Question: Good afternoon!
I hate to bother you guys, but I have little question about the window "height" property in WPF, when it has "Auto" value. Because I want to understand how the things work here. Here is the XAML code:
'''
<Window x:Class="WpfTest.MainWindow"
x:Name="window"
xmlns="http://schemas.microsoft.com/winfx/2006/xaml/presentation"
xmlns:x="http://schemas.microsoft.com/winfx/2006/xaml"
Title="Collapsed and Hidden buttons comparison" Width="500">
<Grid>
<Grid.ColumnDefinitions>
<ColumnDefinition/>
<ColumnDefinition/>
</Grid.ColumnDefinitions>
<StackPanel Height="50" Grid.Column="0" Margin="5,0">
<Button Visibility="Collapsed">This is collapsed button</Button>
<Button >Below collapsed button</Button>
</StackPanel>
<StackPanel Height="50" Grid.Column="1" Margin="5,0">
<Button Visibility="Hidden">This is hidden button</Button>
<Button >Below hidden button</Button>
</StackPanel>
</Grid>
</Window>
'''
When I use explicit height like:
'''
Height="300"
'''
or
'''
SizeToContent="WidthAndHeight"
'''
before width everything is perfect, but when I don't type or delete default height, the window has this strange appearance.

In the properties "Height" has value "Auto". And when I use procedural code to get the actualHeight it is 526.
'''
MessageBox.Show(Convert.ToString(window.Height),"Height of the window");
'''
Can somebody explain please why window behave like this (I mean from where it takes its Height). Thanks in advance.
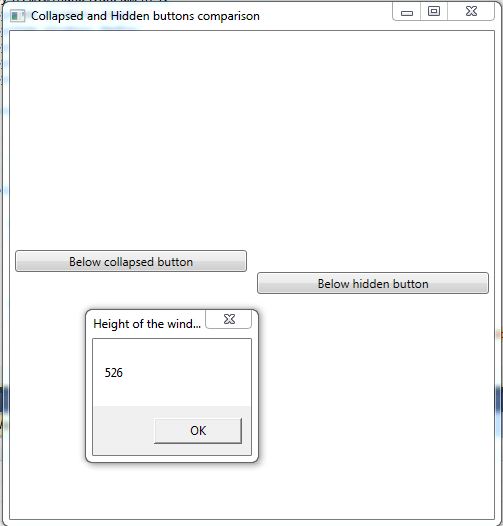
Answer: This is actually outside the realm of WPF. When you use 'Double.NaN' (aka 'Auto' in XAML) WPF passes 'CW_USEDEFAULT' when it calls Win32's <URL> algorithm for placing and sizing windows, and that's what you're seeing.
As Raymond Chen wisely <URL>, you cannot rely on such undocumented API, so either use 'SizeToContent' or specify a size yourself. Note you can also use the 'MinWidth' and 'MinHeight' properties.